Chest X-ray:
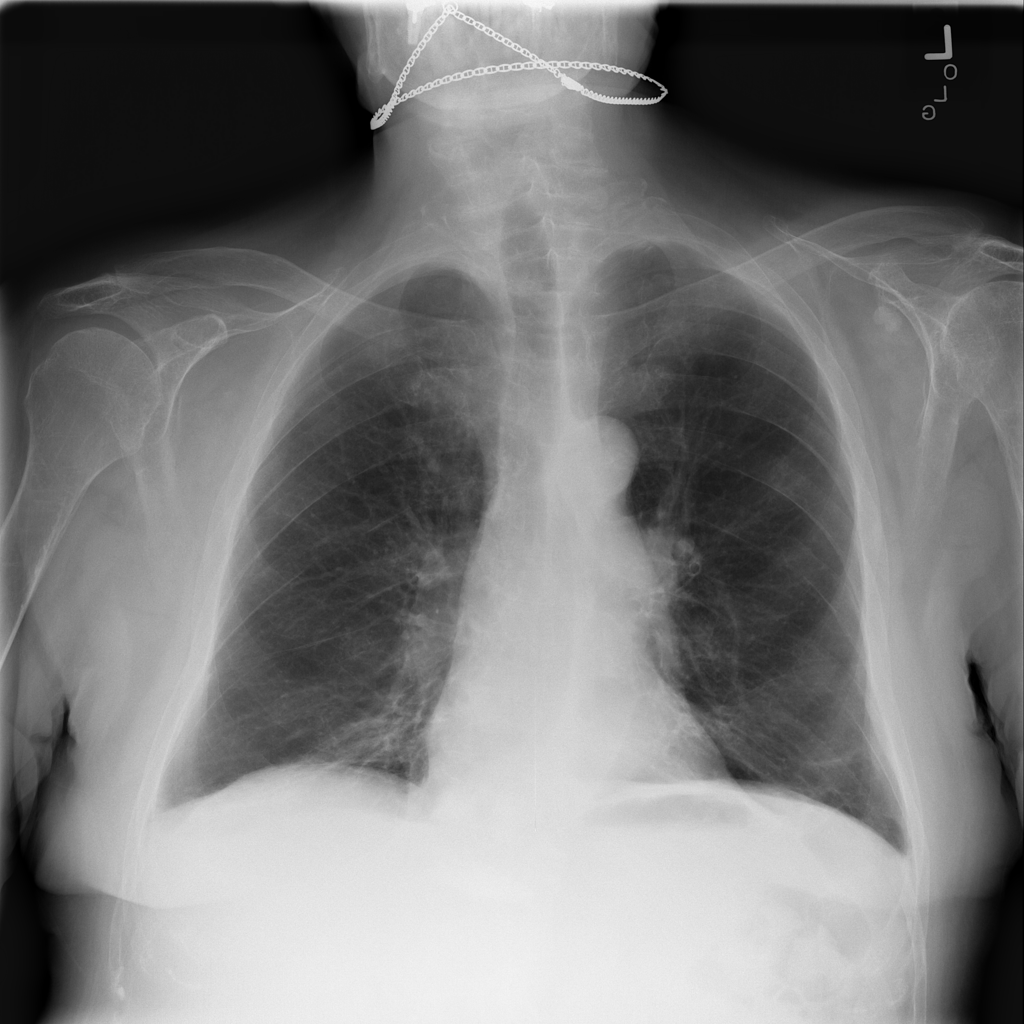
Findings: Atelectasis, Pleural Thickening
No abnormal finding: no